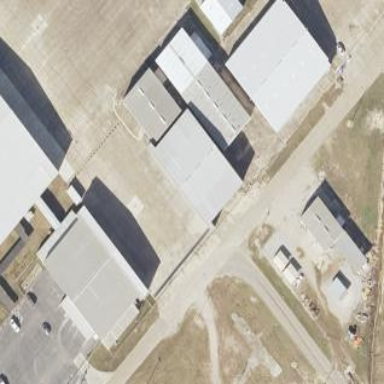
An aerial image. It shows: Hangar building located at airport.